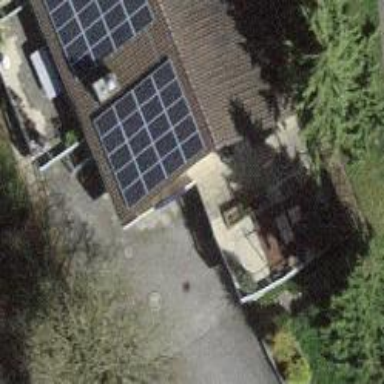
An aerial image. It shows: Solar power generator using photovoltaic method with solar photovoltaic panel types.